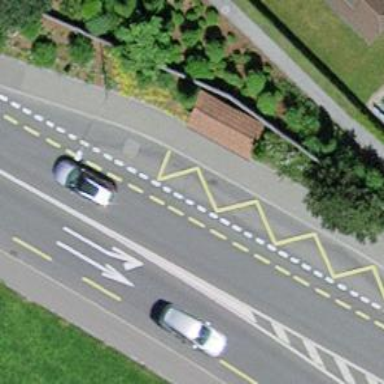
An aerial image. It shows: Primary highway with separate cycle lane and sidewalks on both sides.